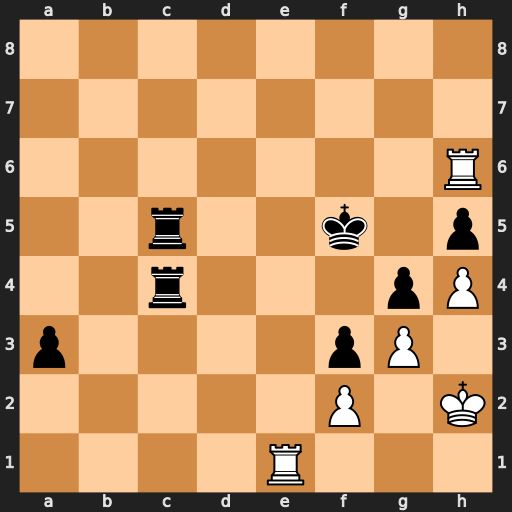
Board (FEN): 8/8/7R/2r2k1p/2r3pP/p4pP1/5P1K/4R3
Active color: w
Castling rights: -
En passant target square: -
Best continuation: Ree6 Re5 Rhf6+ Ke4 Rf4+ Kd3 Rxe5